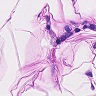
Metastatic tissue present: no